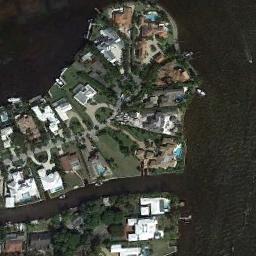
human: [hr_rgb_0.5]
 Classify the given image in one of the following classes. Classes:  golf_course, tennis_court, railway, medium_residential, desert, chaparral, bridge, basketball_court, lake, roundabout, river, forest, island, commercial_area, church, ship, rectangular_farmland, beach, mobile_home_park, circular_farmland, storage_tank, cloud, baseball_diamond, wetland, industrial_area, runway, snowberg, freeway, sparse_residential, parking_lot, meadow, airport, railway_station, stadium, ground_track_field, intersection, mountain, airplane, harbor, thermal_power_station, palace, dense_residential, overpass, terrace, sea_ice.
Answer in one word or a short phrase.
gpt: dense_residential